Question: I am new to VHDL and I have an issue writing a 4-bit comparator.
When I want to compare different sets of inputs there is only one output for all of them. And I don't know how to solve this problem. I want to have only one output and need to show 0000 if A is less than B, and 1111 if A is greater than B, and 0011 if they are equal. Can anybody please help me with my problem?
Here is my code:
'''
library IEEE;
use IEEE.STD_LOGIC_1164.ALL;
use IEEE.STD_LOGIC_ARITH.ALL;
use IEEE.STD_LOGIC_UNSIGNED.ALL;
entity comp_4 is
port ( A:IN STD_LOGIC_VECTOR(3 downto 0);
B:IN STD_LOGIC_VECTOR(3 downto 0);
output:OUT STD_LOGIC_VECTOR(3 downto 0)
);
end comp_4;
architecture dataflow of comp_4 is
begin
process
begin
if (A=B) then
output <= "0011";
elsif (A>B) then
output <= "1111";
else
output <= "0000";
end if;
wait;
end process;
end dataflow;
'''
And also my test bench:
'''
library IEEE;
use IEEE.STD_LOGIC_1164.ALL;
use IEEE.STD_LOGIC_ARITH.ALL;
use IEEE.STD_LOGIC_UNSIGNED.ALL;
ENTITY Comparator_test IS
END Comparator_test;
ARCHITECTURE Ctest OF Comparator_test IS
COMPONENT comp_4 IS
port( A:IN STD_LOGIC_VECTOR(3 downto 0);
B:IN STD_LOGIC_VECTOR(3 downto 0);
output:OUT STD_LOGIC_VECTOR(3 downto 0)
);
END COMPONENT;
SIGNAL a : STD_LOGIC_VECTOR(3 downto 0);
SIGNAL b : STD_LOGIC_VECTOR(3 downto 0);
SIGNAL c : STD_LOGIC_VECTOR(3 downto 0);
BEGIN
uut : comp_4 PORT MAP(a, b , c);
a <= "0100" , "1111" After 10 NS;
b <= "0101" , "1100" AFTER 10 NS;
END Ctest;
'''
And my simulation looks like this:

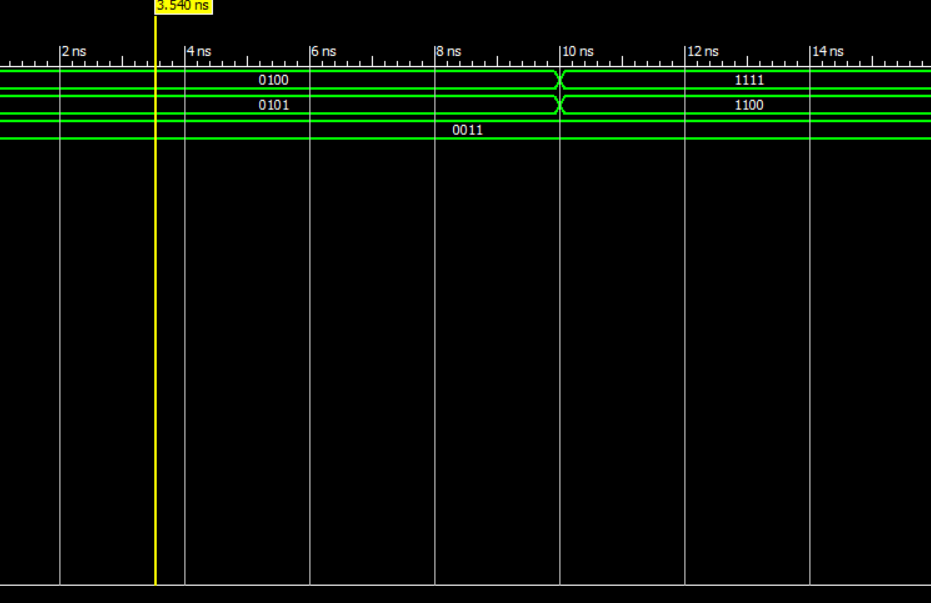
Answer: You need to put the inputs on the sensitivity list.
Note, 'wait;' stops the process infinitely (only in simulation, it cannot be synthesized).
### Solution 1:
Use the process' sensitivity list, and remove 'wait;'.
'''
architecture dataflow of comp_4 is
begin
process(A, B)
begin
if (A = B) then
output <= "0011";
elsif (A > B) then
output <= "1111";
else
output <= "0000";
end if;
end process;
end dataflow;
'''
### Solution 2:
Use the sensitivity list of 'wait'.
'''
architecture dataflow of comp_4 is
begin
process
begin
if (A = B) then
output <= "0011";
elsif (A > B) then
output <= "1111";
else
output <= "0000";
end if;
wait on A, B;
end process;
end dataflow;
'''